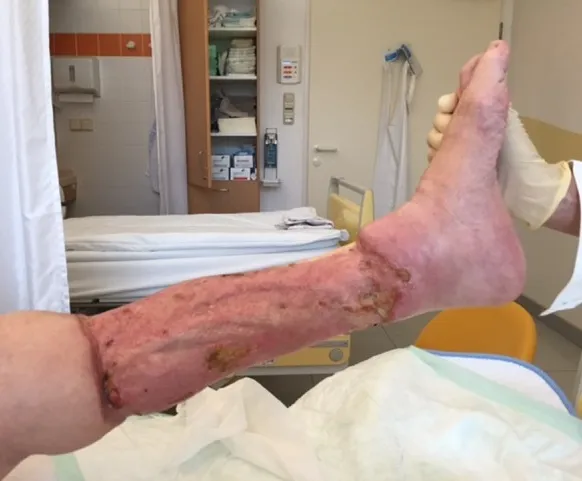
Left lower leg of case 1 on day 68 of hospitalization.
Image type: medical_photograph (skin_photograph)